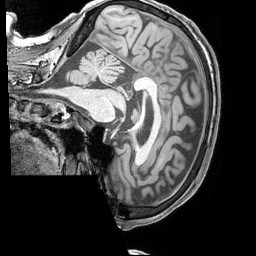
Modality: T1w
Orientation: sagittal
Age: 65
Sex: female
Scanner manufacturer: siemens
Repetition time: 2.3 s
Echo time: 0.00226 s